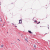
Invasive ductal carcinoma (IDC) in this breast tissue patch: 0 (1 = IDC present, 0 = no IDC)